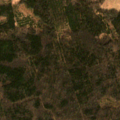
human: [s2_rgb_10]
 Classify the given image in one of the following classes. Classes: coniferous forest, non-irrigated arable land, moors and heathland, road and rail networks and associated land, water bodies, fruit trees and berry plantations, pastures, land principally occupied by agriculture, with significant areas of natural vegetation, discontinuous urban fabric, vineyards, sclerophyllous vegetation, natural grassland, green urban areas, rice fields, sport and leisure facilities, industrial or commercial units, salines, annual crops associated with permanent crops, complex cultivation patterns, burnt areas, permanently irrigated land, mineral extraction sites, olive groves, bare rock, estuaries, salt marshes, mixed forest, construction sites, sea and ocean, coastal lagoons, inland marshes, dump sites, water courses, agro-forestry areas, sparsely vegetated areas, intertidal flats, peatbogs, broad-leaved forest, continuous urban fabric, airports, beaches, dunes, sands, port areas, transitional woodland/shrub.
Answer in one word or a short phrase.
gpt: pastures, mixed forest, transitional woodland/shrub